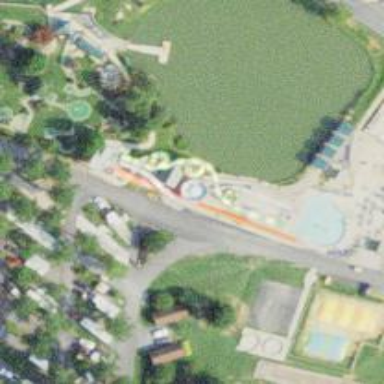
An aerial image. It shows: Water slide attraction.